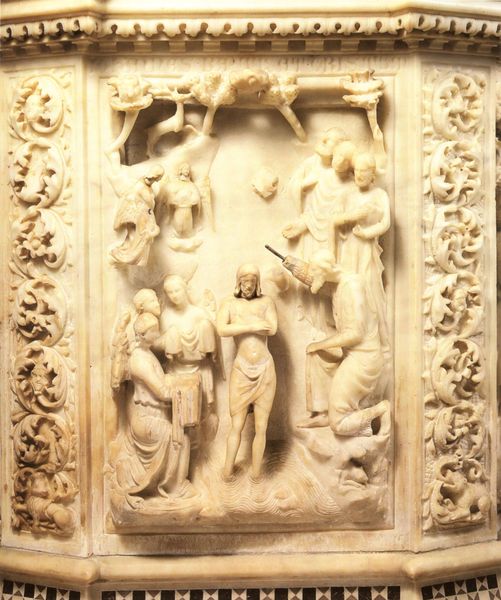
Titel: Taufbecken im Baptisterium von Florenz
Künstler: Orcagna
Standort: Florenz, Baptisterium (EU - I - Toskana)
Schlagwörter: gott, wasser, weiß, frauen, blumen, hell, marmor, ornament, rahmen, stein, kirche, tücher, engel, ranken, relief, ornamente, verzierung, ramen, foto, fotografie, kanzel, christus, jesus, heilige, kirchlich, gelblich, taufe, taufbecken, jordan, taufe jesu, +gelblich